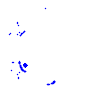
Particle: proton